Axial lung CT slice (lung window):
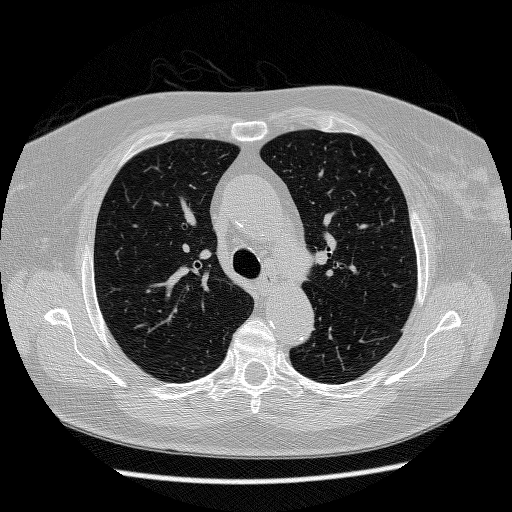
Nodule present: no